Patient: sex M, age 66
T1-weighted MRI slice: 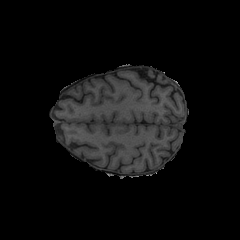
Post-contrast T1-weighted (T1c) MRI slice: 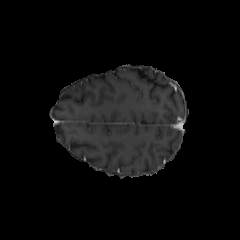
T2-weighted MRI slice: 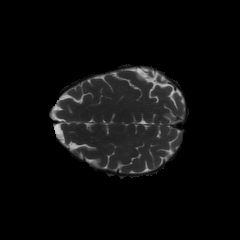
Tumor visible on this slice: no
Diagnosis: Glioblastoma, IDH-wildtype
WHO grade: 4